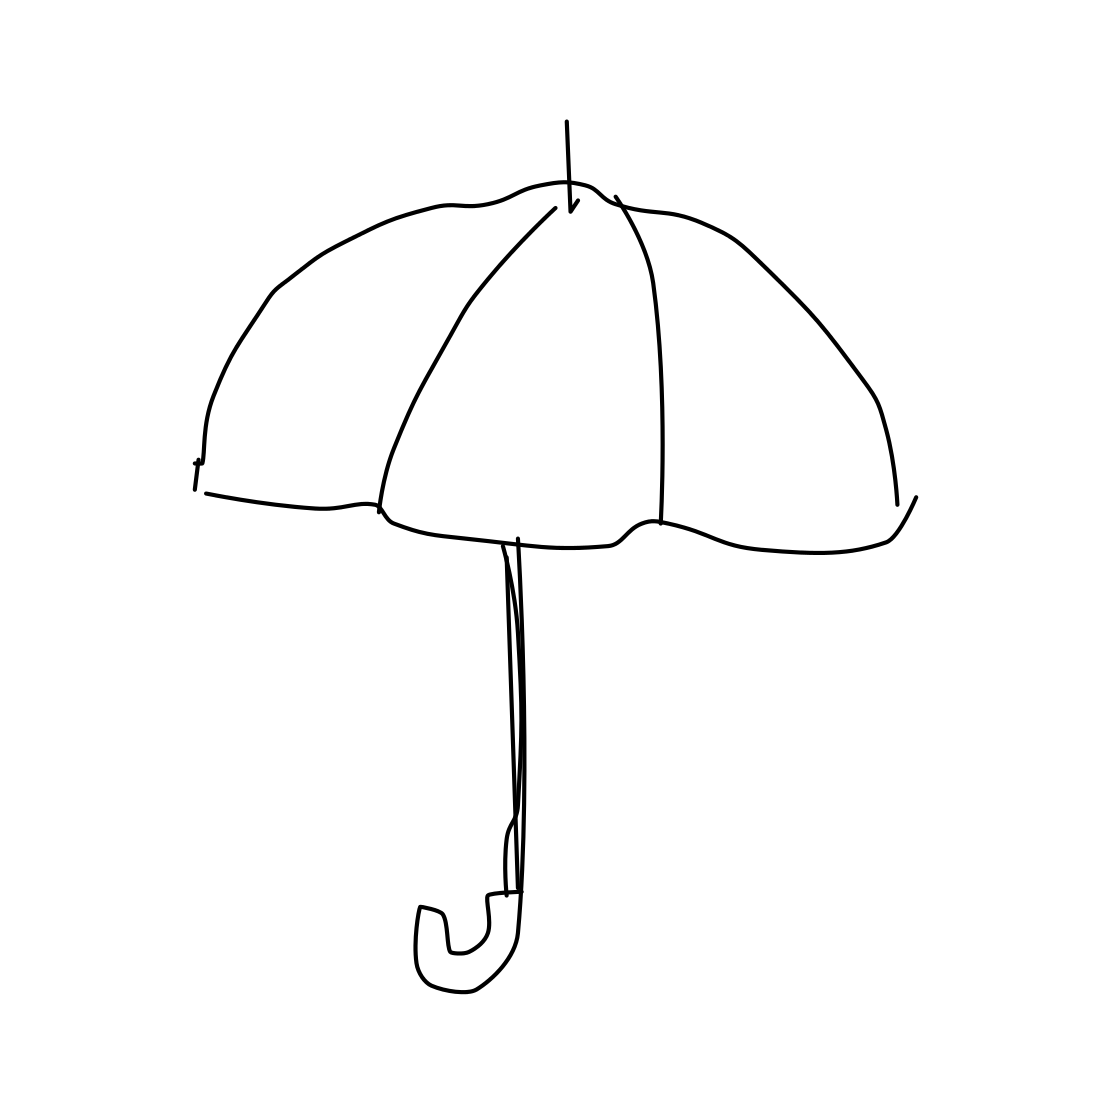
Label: umbrella